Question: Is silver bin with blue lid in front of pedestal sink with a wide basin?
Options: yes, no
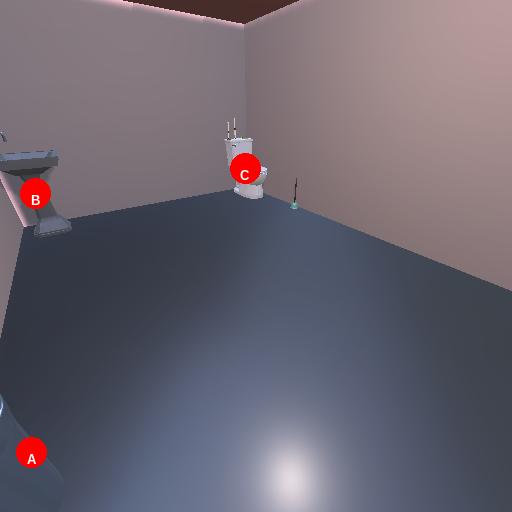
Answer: yes